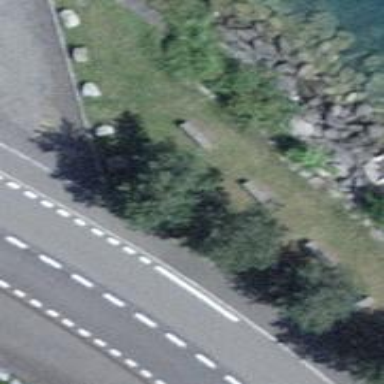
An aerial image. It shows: Bench.